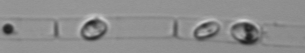
Label: Guinardia_delicatula_TAG_internal_parasite